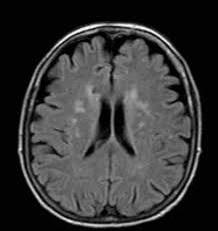
Label: notumor